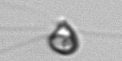
Label: flagellate_morphotype1